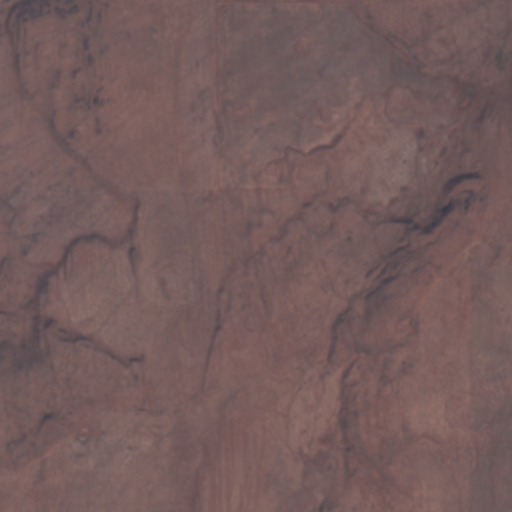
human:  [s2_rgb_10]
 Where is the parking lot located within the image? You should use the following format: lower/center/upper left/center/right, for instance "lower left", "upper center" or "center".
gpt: The parking lot is located in the lower right of the image.
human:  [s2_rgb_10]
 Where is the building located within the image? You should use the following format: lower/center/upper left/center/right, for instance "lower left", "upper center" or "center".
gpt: The building is located in the center left of the image.
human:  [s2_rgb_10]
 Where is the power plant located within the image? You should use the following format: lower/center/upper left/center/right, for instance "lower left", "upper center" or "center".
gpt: There is no power plant in the image.